Field crop: maize
Growth stage: 2
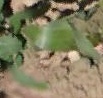
Species: maize